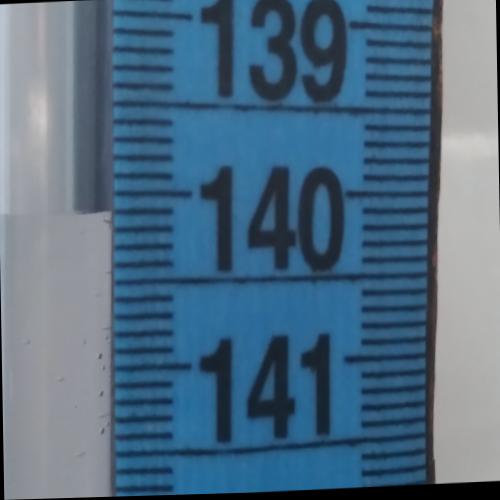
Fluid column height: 140.1 cm